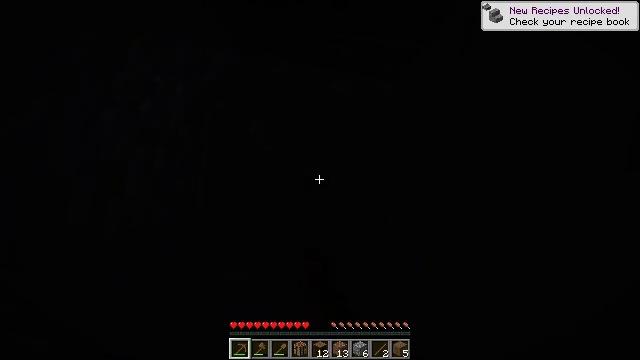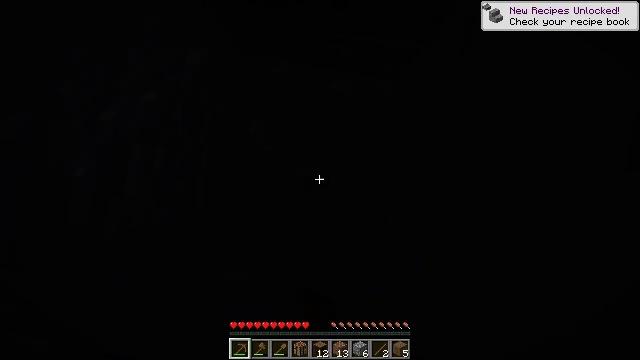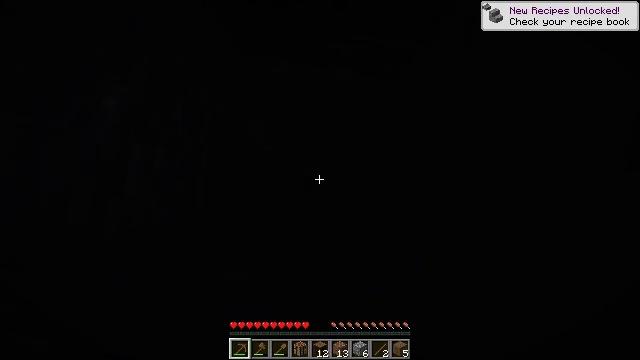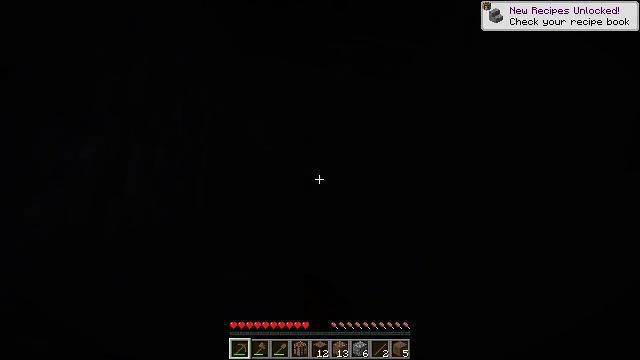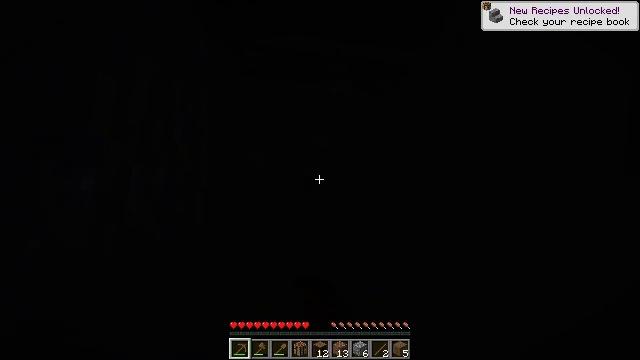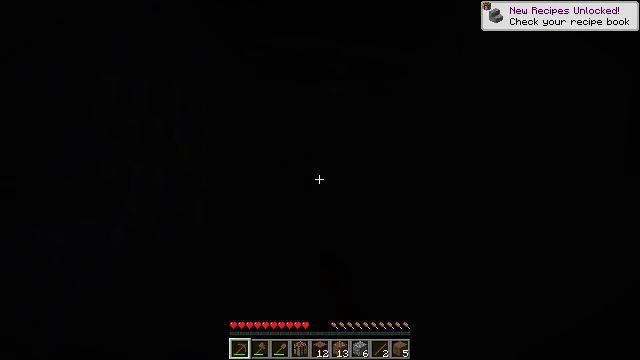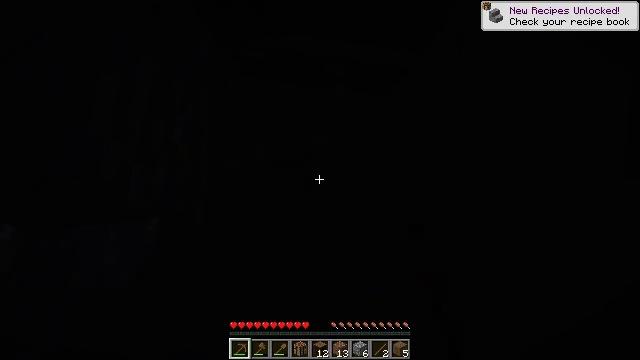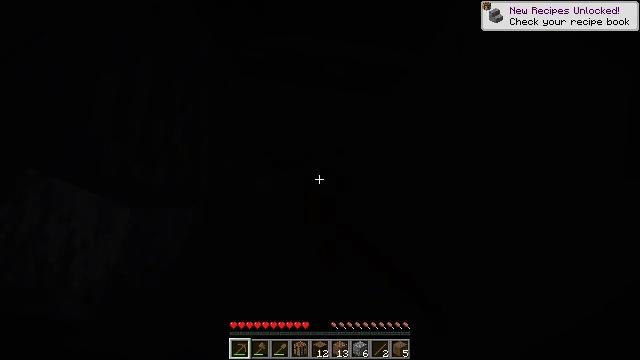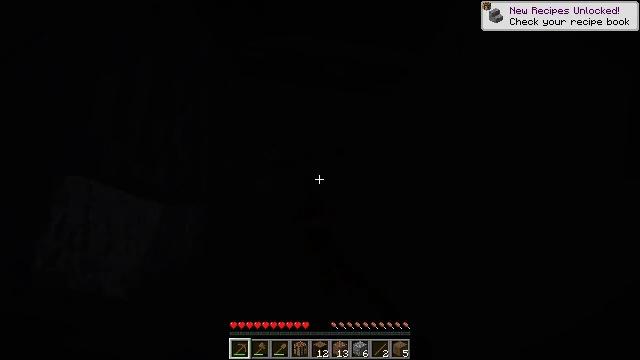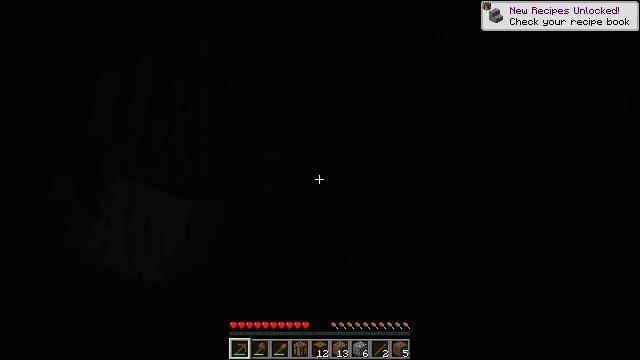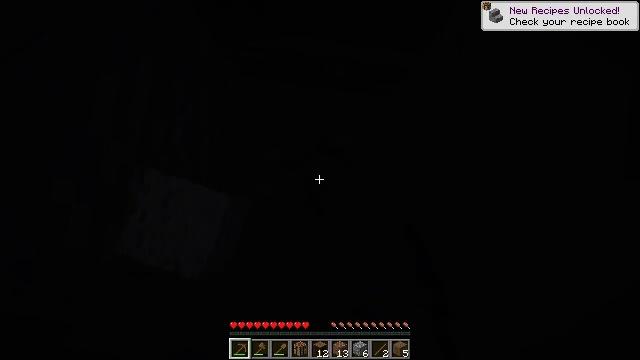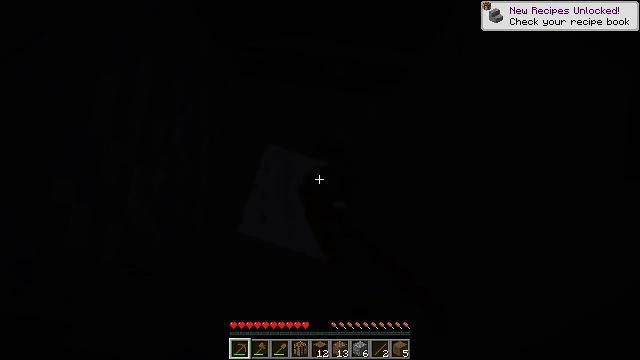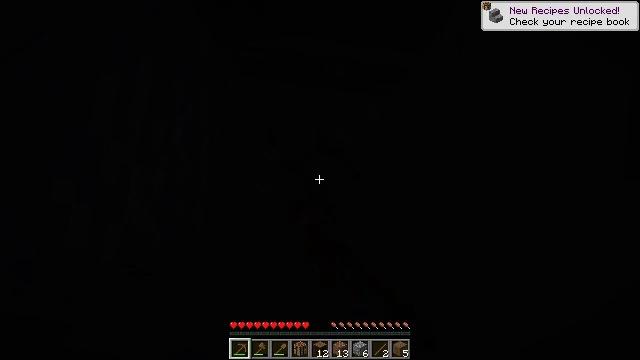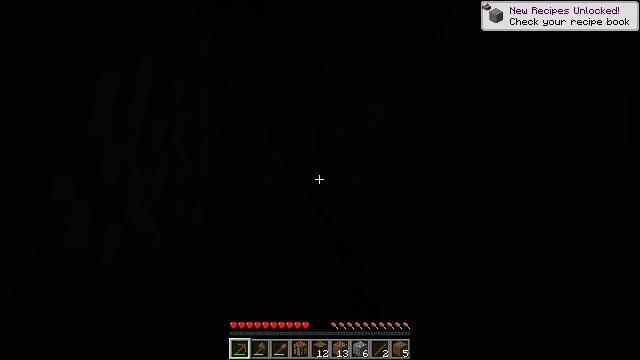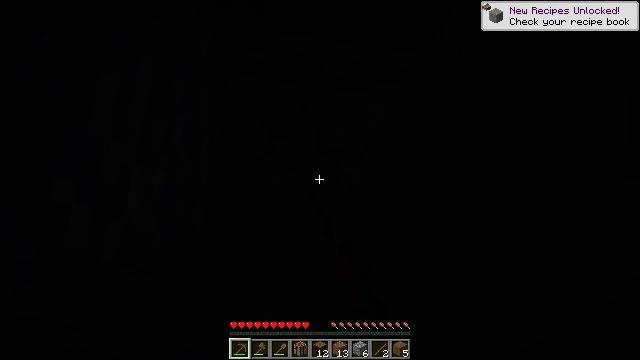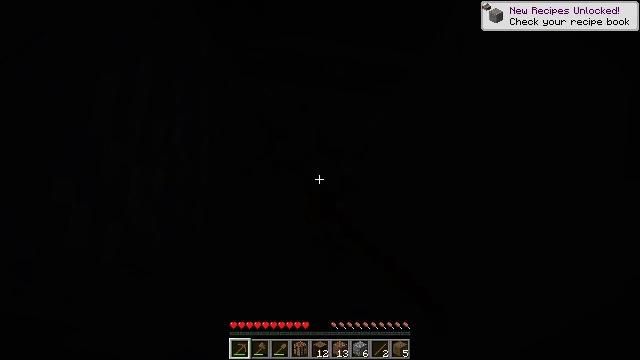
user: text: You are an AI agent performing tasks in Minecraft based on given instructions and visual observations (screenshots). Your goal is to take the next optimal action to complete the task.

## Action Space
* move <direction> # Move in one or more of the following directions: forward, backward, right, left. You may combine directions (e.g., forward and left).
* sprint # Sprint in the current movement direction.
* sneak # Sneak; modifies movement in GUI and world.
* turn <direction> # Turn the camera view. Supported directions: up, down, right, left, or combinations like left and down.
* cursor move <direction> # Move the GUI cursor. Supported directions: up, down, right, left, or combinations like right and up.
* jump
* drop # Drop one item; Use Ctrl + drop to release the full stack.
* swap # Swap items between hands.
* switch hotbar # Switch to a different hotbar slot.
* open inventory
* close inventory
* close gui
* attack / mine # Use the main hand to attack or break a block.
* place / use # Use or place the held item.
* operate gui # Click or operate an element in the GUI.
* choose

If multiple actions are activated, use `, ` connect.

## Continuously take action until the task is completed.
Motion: motion action
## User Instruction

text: Mine the andesite underground.
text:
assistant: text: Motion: attack / mine
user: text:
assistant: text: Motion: attack / mine
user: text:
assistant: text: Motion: attack / mine
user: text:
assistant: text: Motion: turn right and up, attack / mine
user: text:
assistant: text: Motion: attack / mine
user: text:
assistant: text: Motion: attack / mine
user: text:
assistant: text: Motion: attack / mine
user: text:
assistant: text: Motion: attack / mine
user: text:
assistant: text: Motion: attack / mine
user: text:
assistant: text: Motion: attack / mine
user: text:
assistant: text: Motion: attack / mine
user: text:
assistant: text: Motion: attack / mine
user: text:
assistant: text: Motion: attack / mine
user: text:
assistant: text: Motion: attack / mine
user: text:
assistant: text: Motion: attack / mine
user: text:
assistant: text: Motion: attack / mine
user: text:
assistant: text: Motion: attack / mine
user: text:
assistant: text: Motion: attack / mine
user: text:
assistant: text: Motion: attack / mine
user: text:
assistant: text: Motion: attack / mine
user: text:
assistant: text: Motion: attack / mine
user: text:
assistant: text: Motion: attack / mine
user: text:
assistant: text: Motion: attack / mine
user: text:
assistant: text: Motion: attack / mine
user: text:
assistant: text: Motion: attack / mine
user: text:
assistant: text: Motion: attack / mine
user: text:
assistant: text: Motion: attack / mine
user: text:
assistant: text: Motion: attack / mine